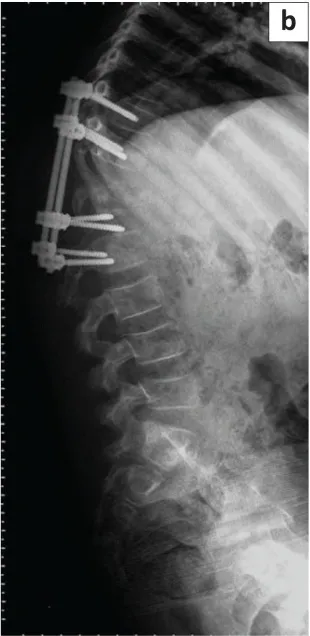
Increased kyphotic deformity of the spine.
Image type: radiology (x_ray)